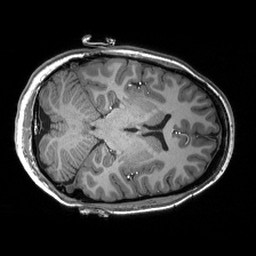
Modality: T1w
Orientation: axial
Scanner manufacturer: siemens
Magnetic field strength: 3 T
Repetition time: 2.53 s
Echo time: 0.00288 s